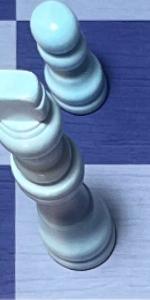
Label: King_White